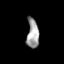
Tissue: skin
Cell type: Epithelial cells
Senescence score: 0.2782
Nuclear area (px): 350
Mean DAPI intensity: 157.891